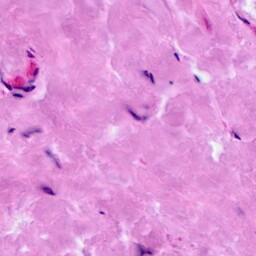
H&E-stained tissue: Breast